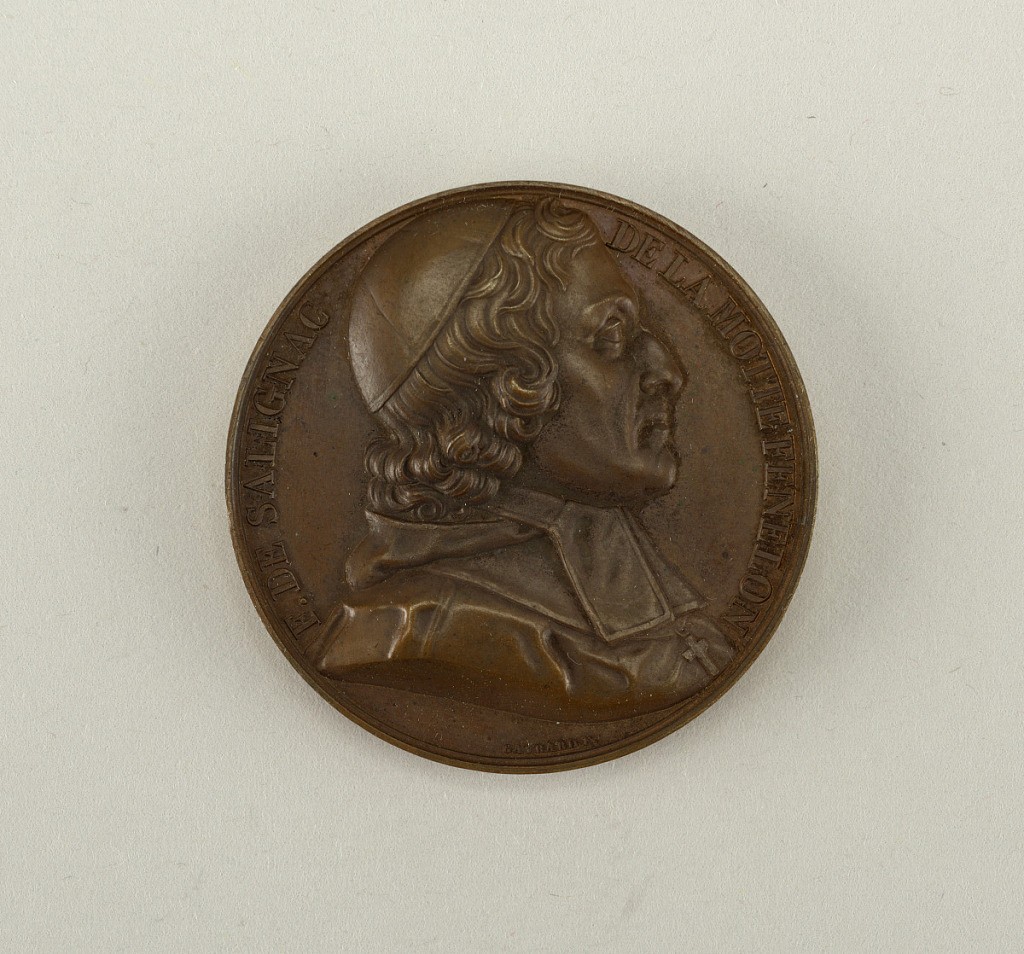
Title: Galerie métallique des grands hommes français (Great Men of France)
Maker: Raymond Gayrard, French, 1777 - 1858
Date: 1820
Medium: Cast bronze
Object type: Medal
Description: François de Salignac de la Mothe-Fénelon (1651 -1715).